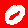
Digit: 0